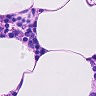
Metastatic tissue present: no